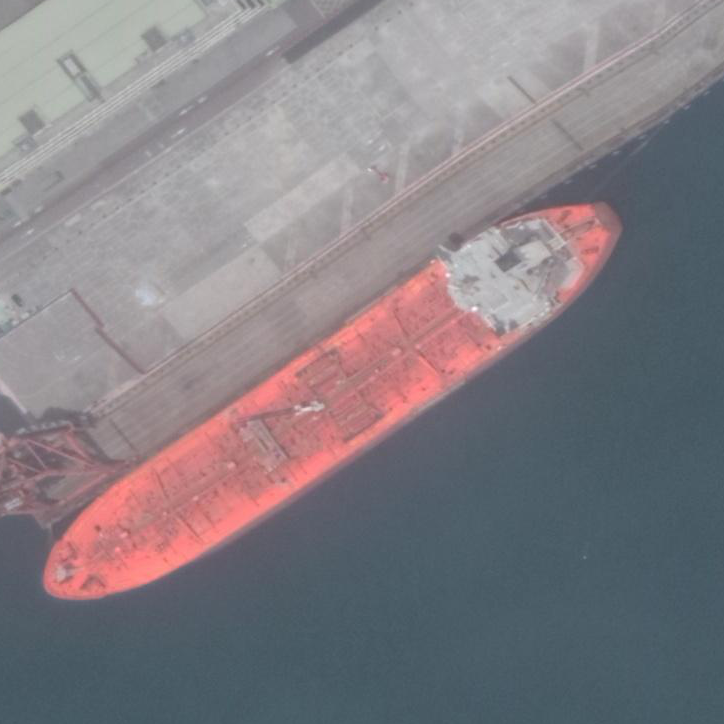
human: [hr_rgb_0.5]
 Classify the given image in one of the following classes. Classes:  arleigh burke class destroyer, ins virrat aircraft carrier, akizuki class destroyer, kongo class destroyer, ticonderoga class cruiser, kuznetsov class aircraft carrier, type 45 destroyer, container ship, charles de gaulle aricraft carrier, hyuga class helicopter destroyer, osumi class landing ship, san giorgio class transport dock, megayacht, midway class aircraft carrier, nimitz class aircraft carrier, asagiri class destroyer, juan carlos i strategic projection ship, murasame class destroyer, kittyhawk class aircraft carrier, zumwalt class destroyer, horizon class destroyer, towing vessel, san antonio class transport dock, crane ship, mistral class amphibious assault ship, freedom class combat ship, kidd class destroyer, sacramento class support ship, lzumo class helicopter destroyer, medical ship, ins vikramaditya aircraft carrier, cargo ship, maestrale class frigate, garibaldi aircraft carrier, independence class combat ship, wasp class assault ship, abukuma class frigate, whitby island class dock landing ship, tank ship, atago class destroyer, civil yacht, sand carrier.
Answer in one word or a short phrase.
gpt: Tank ship